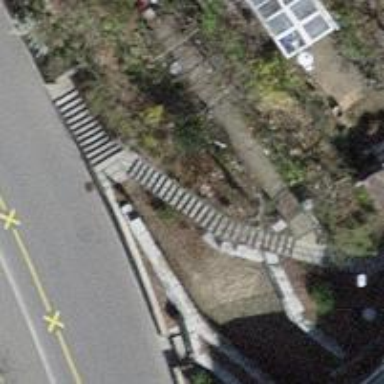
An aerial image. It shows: Set of steps on the road.